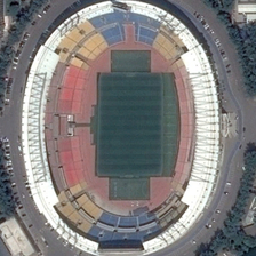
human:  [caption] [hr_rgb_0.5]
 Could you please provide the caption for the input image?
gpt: The diversity of sports architecture color.

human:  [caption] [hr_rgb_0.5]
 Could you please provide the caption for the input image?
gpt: There are many pedestrians and cars on the road.

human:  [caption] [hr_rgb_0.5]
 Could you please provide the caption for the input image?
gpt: Color diversity in sport architecture

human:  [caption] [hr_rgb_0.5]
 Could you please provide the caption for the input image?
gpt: variety of colours of sports architecture.

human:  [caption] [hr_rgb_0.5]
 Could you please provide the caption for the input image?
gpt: There are many pedestrians and vehicles on the road.